Aerial crown-view tile of a tropical tree (Barro Colorado Island, Panama), acquired 20250217:
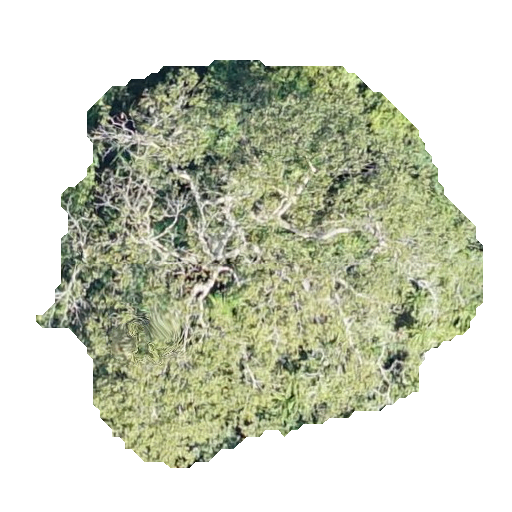
Species: Astronium graveolens
GBIF accepted scientific name: Astronium graveolens
Crown area: 190.353 m²